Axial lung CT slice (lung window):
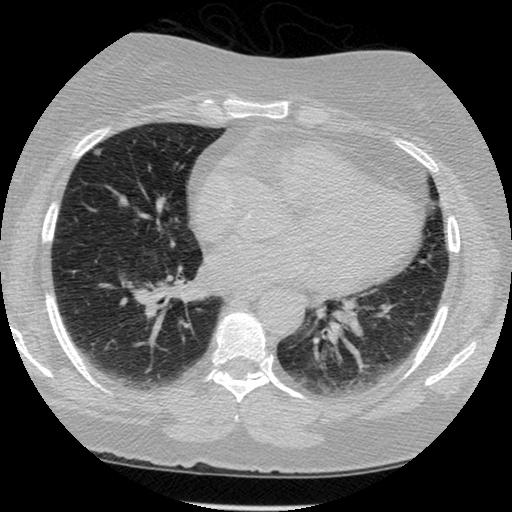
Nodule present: yes
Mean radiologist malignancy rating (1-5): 2.667